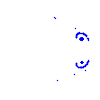
Particle: pion